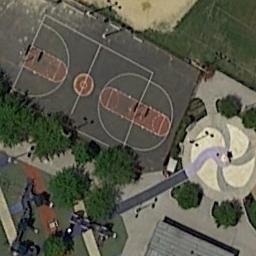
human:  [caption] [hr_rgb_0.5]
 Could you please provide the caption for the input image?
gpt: A basketball court next to a square and some recreational facilities beside .

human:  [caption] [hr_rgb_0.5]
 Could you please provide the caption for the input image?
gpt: There is a basketball court on the open place next to some trees .

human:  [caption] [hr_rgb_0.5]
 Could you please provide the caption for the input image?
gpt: The basketball court is next to the park and lawn,With many trees neayby .

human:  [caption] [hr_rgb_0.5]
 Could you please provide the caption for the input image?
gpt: There is a basketball court on the upper left .

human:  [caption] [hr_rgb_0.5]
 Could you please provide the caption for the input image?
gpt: Many trees are near the basketball court .